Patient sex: M
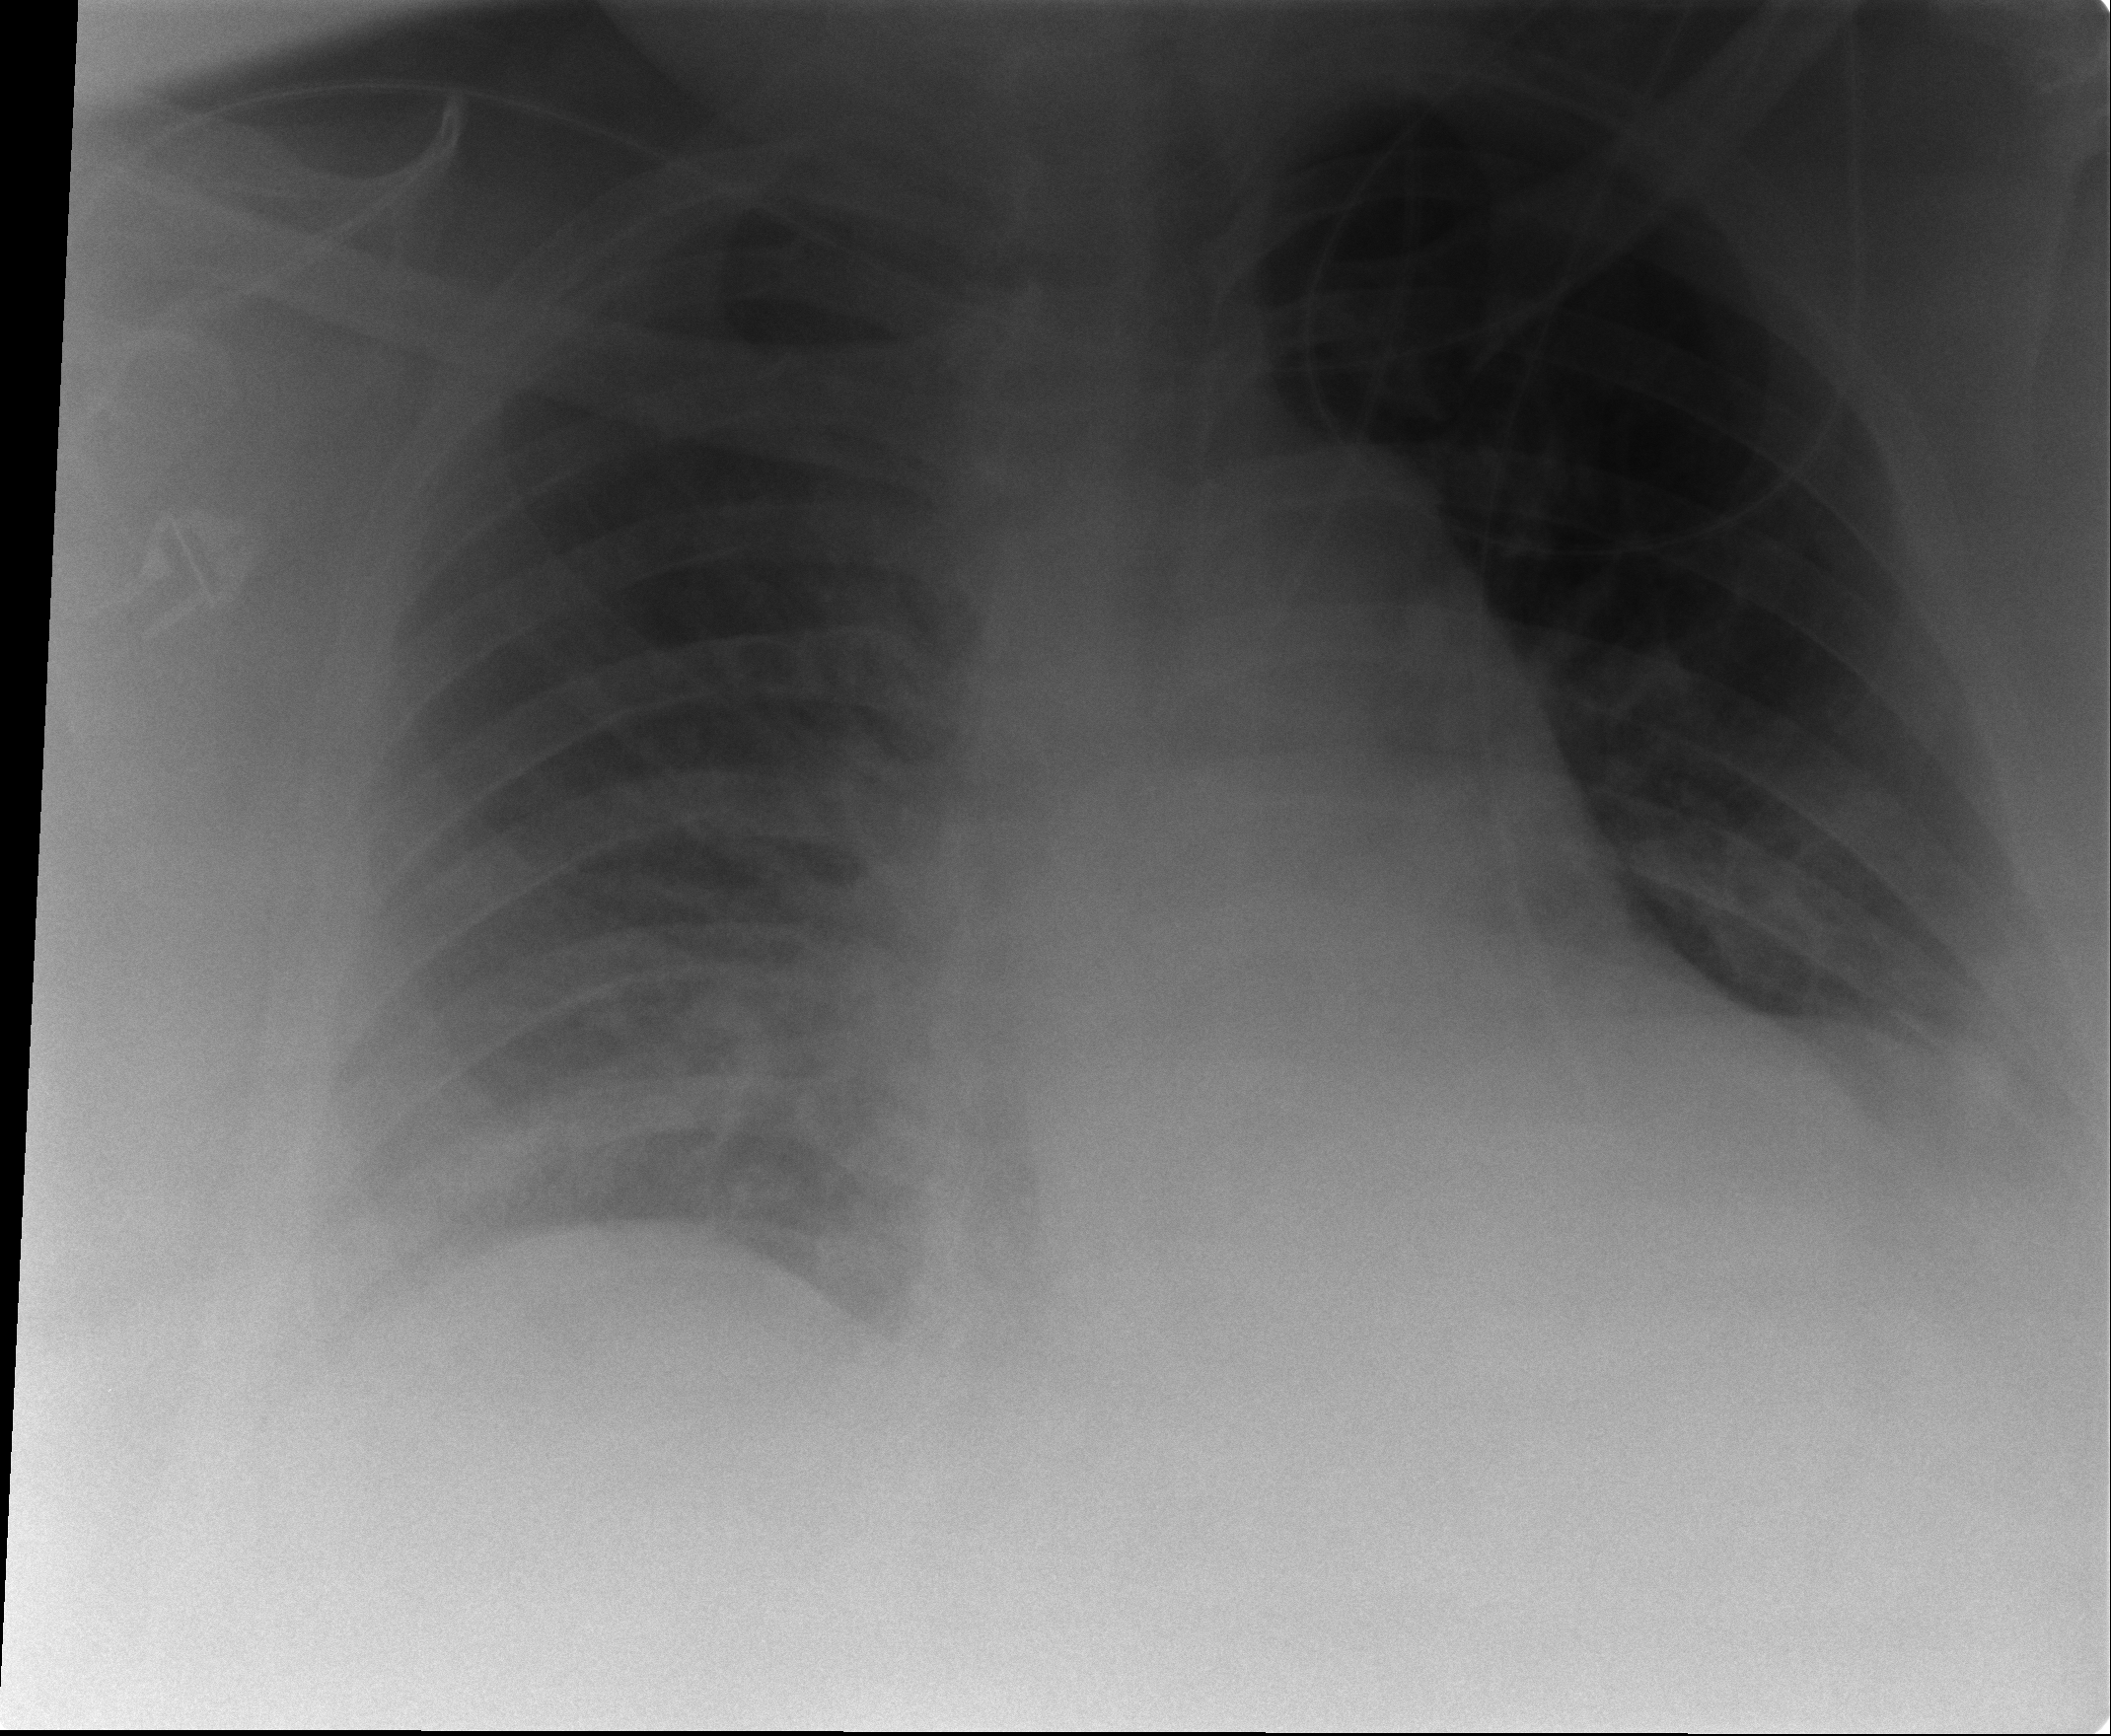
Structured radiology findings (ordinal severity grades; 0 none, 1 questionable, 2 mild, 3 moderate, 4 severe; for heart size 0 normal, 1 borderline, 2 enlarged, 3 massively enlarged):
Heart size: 2
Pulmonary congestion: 1
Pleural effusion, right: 2
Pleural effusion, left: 2
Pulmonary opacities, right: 3
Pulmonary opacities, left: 1
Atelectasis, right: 2
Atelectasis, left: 2